Question: I have to make an Advanced Options Dialog for my application. I want it to look like the image below, to have a left panel and a right panel for particularly options in every category:

I would be grateful for (free) complete resources about this topic.
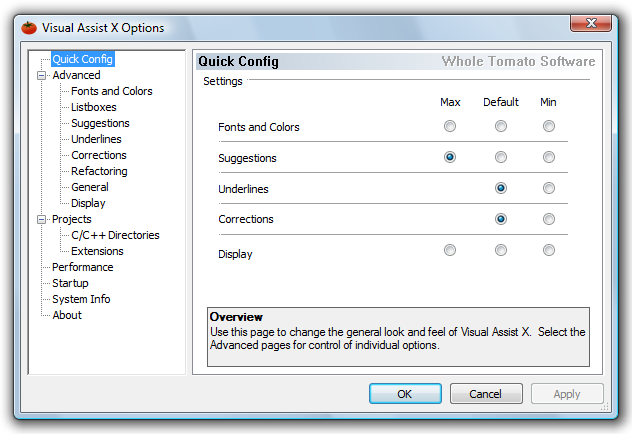
Answer: In WinForms this is easy enough:
- 'TreeView''ListBox''Panel''Anchor'- 'Split''Dock''Anchor'- 'UserControl''ShowData(Data d)''UpdateData(Data d)'- 'Panel'- '.Visible = true''false'
But this is very simple, I don't know why you'd need advice for this.